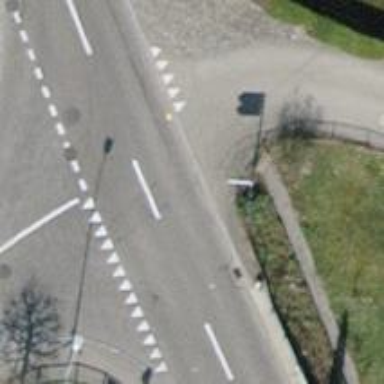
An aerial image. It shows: Tertiary road with sidewalk on the left.